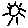
Label: sun